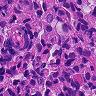
Metastatic tissue present: yes